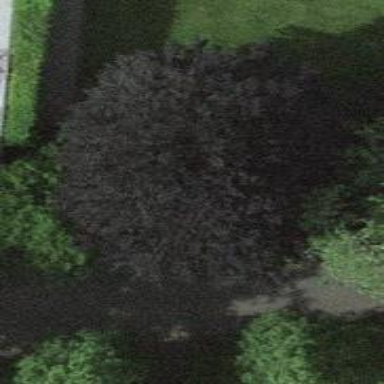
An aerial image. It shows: Deciduous broadleaved tree in garden.